Field crop: maize
Growth stage: 2
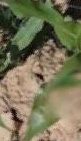
Species: maize